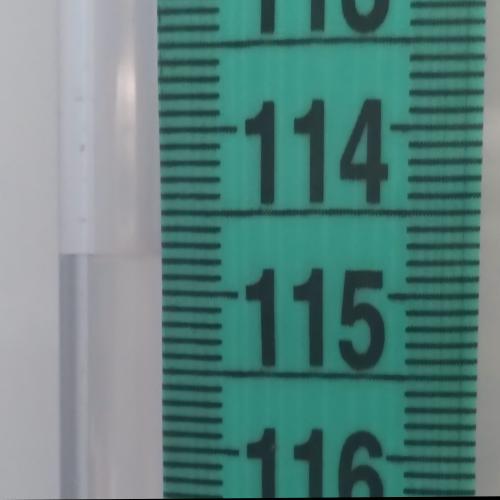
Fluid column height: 114.8 cm